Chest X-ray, PA view. Patient: 69 years old, sex F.
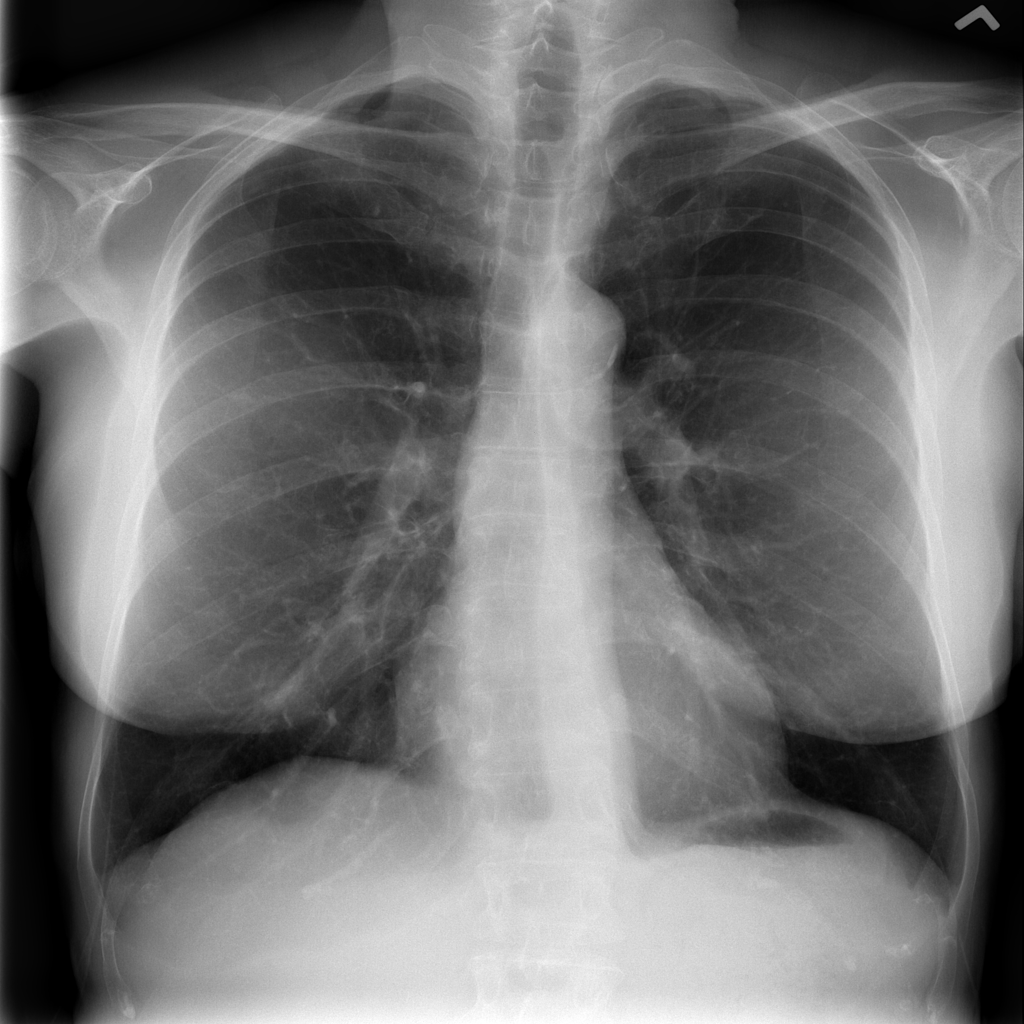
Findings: No Finding